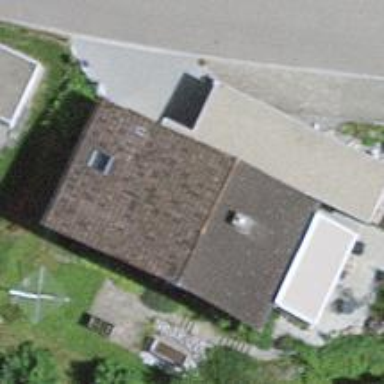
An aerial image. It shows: Detached building with gabled roof.